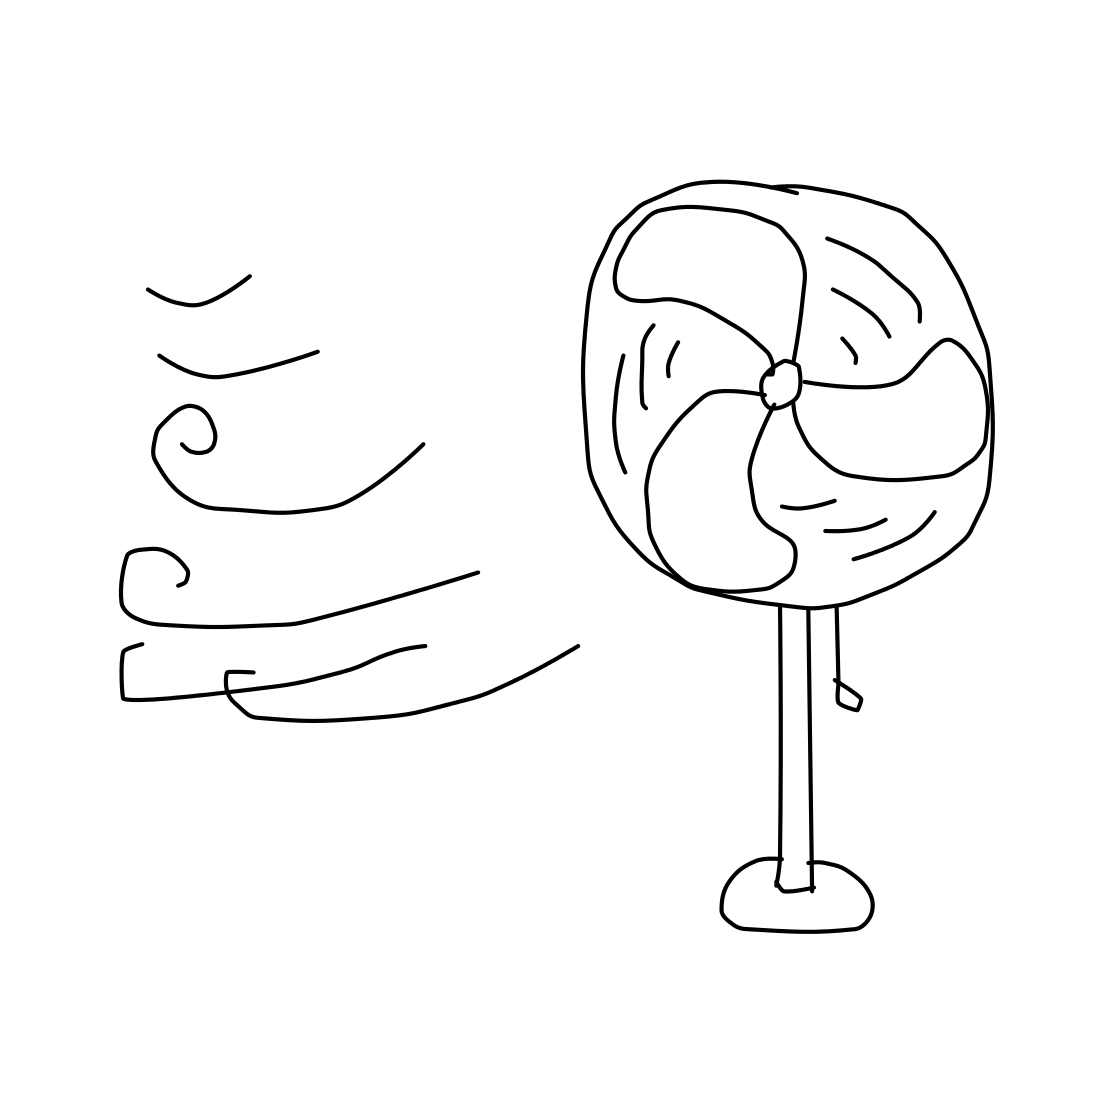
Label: fan